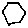
Label: hexagon